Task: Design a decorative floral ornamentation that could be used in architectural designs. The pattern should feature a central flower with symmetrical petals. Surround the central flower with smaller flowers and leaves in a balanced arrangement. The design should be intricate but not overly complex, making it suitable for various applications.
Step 1685:
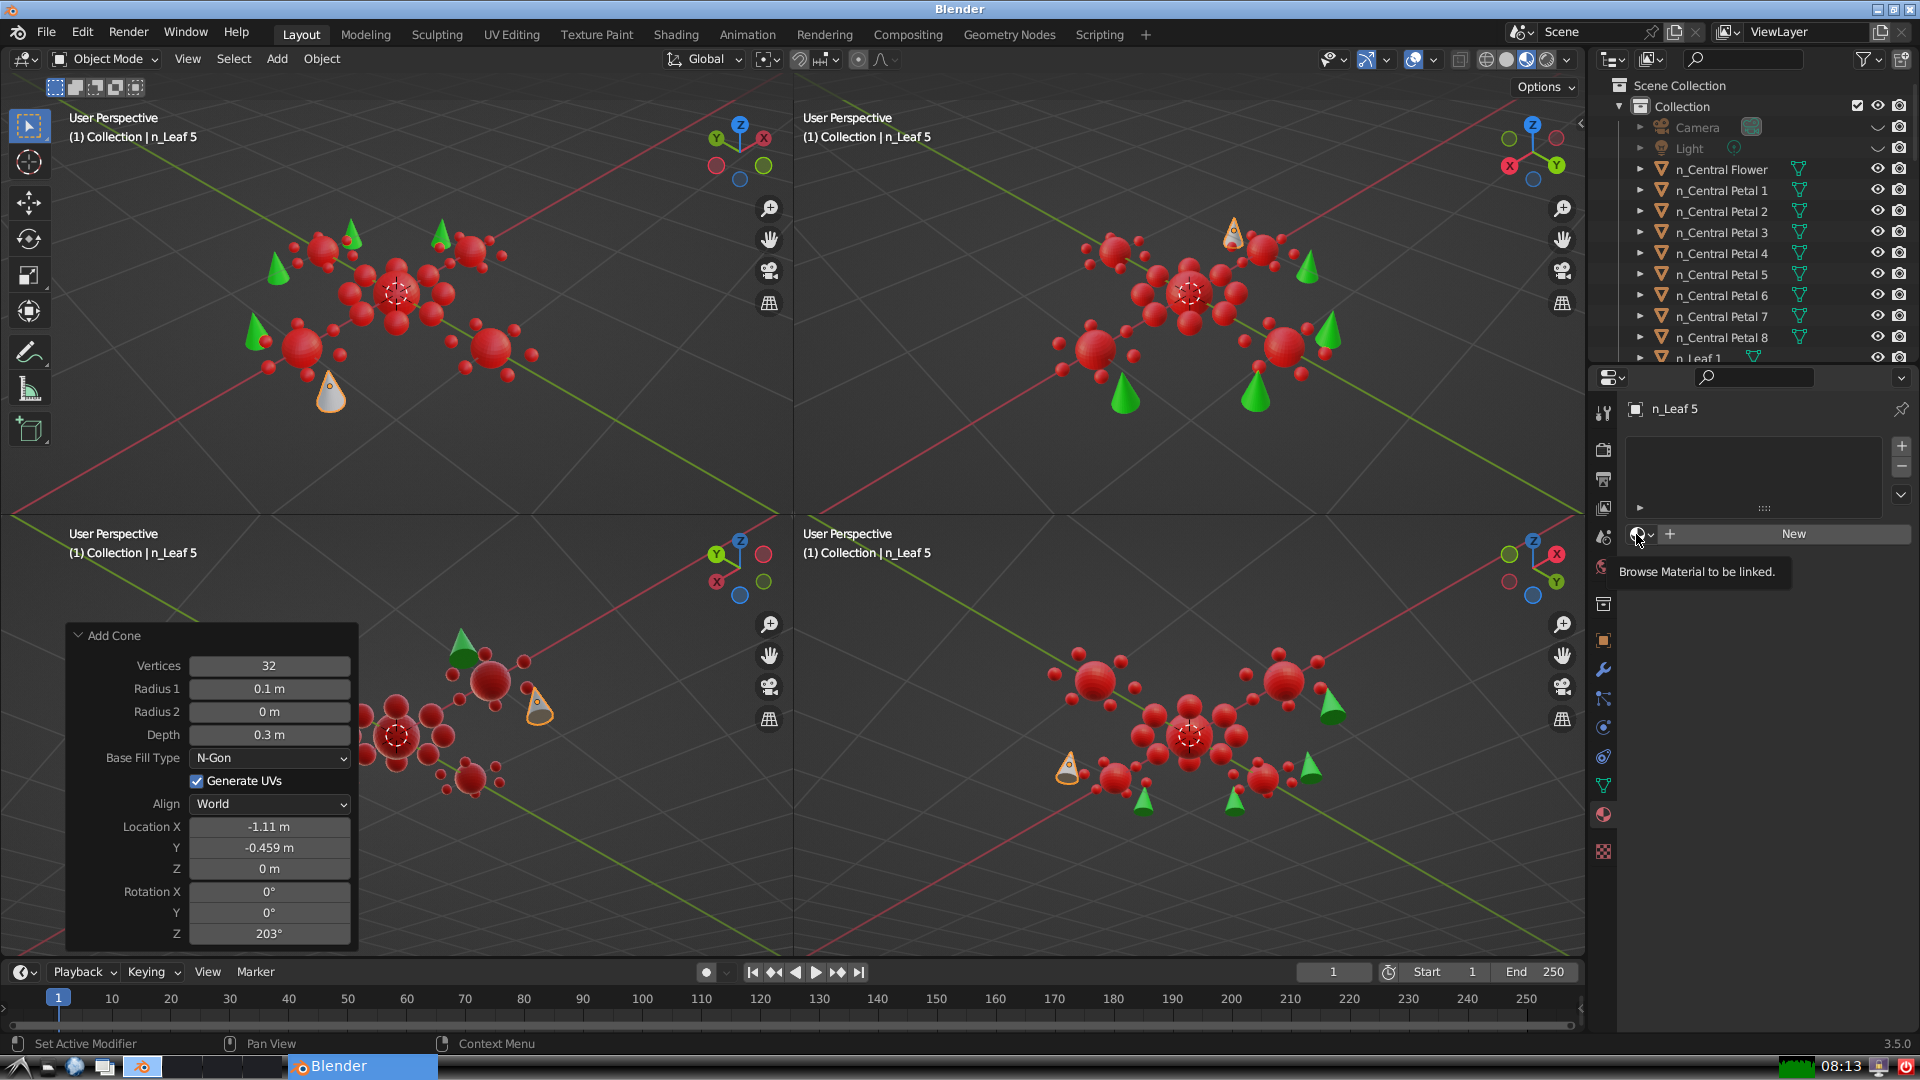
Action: click: no